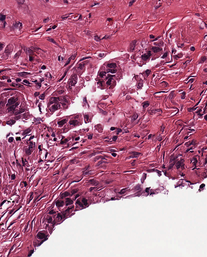
Tumor epithelial tissue: yes
Tumor-associated stroma tissue: yes
Normal tissue: no